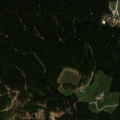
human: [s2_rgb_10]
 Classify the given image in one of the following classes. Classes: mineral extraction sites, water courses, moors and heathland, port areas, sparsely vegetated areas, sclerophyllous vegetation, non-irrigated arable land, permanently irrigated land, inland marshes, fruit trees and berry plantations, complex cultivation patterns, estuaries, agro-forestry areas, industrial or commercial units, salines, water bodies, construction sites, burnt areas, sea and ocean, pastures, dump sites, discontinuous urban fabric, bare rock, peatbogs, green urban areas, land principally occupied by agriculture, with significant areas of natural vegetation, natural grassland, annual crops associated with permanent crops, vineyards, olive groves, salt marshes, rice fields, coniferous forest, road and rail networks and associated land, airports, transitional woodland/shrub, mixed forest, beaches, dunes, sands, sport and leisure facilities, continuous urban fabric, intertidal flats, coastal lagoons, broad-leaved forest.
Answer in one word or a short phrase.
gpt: pastures, land principally occupied by agriculture, with significant areas of natural vegetation, coniferous forest